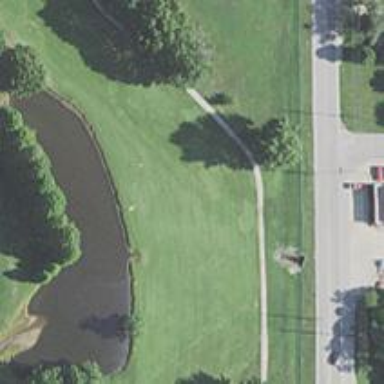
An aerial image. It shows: View of golf hole.